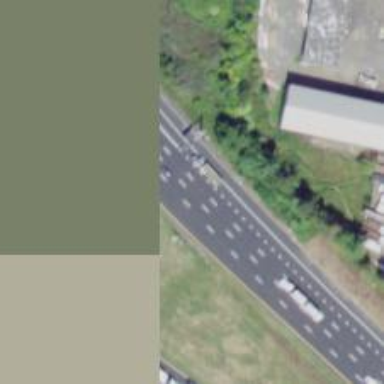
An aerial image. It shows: Motorway junction.